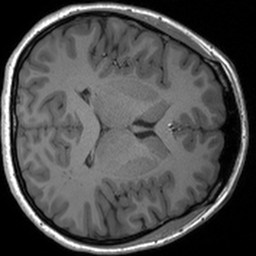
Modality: T1w
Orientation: axial
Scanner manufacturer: siemens
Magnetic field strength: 3 T
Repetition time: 1.54 s
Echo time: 0.00234 s